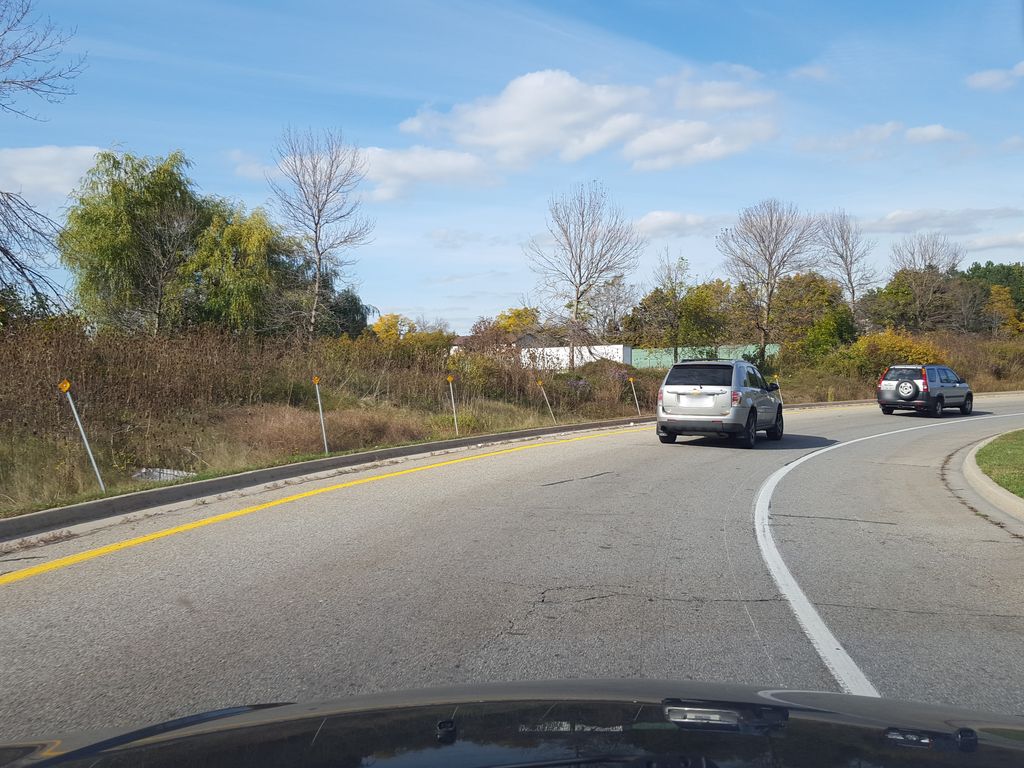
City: hamilton